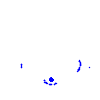
Particle: pion